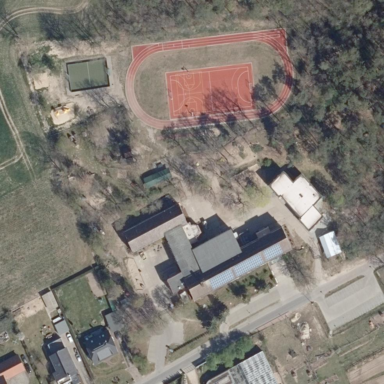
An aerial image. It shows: School.